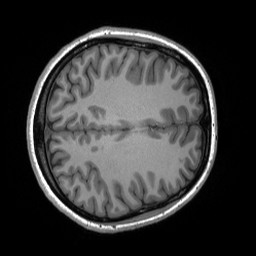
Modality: T1w
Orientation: axial
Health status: ill
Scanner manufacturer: siemens
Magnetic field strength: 3 T
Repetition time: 2.3 s
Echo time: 0.00243 s